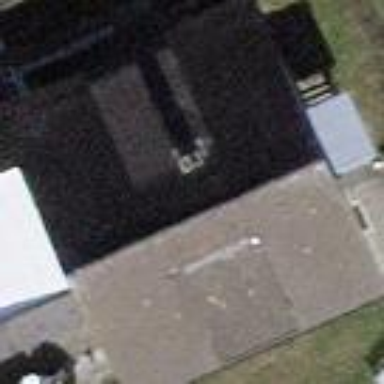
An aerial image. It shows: Detached building with gabled roof.